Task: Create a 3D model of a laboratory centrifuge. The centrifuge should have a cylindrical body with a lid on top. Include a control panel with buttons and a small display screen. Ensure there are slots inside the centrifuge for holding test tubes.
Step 214:
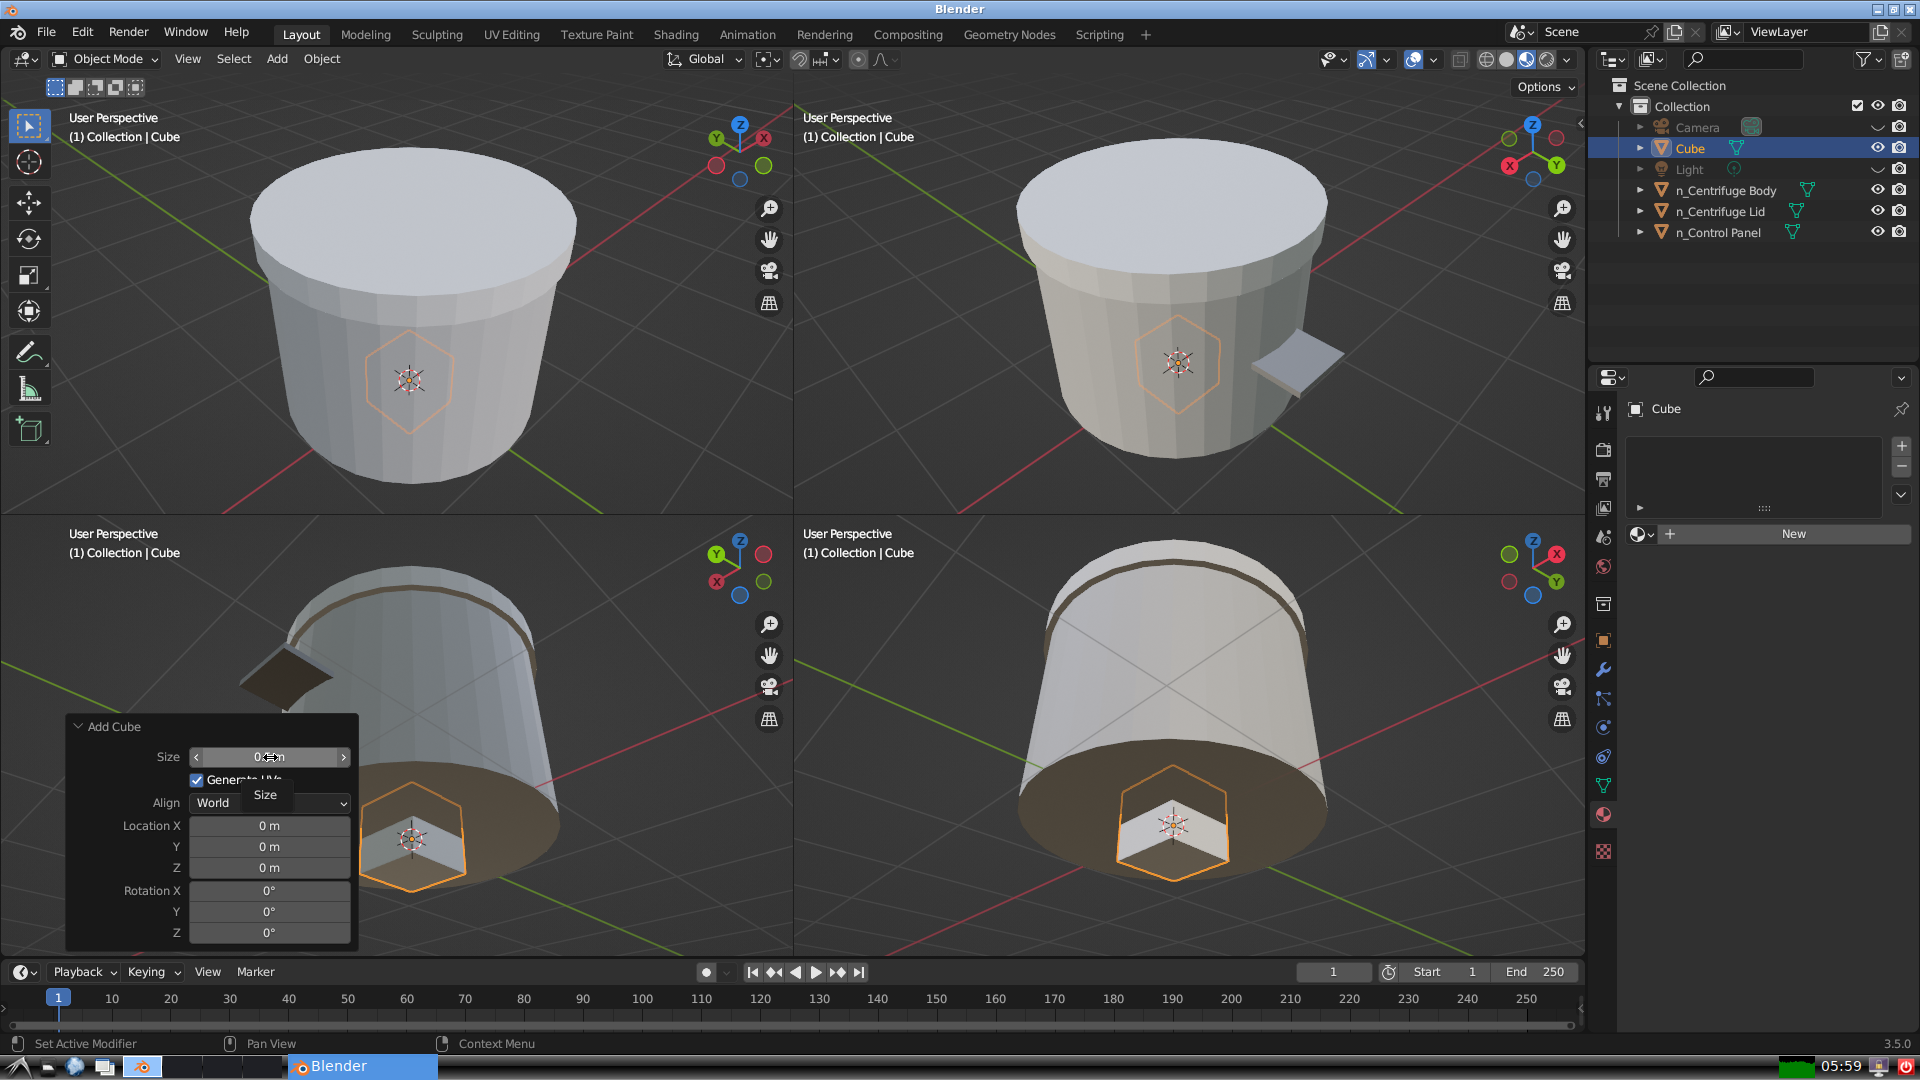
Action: click: no